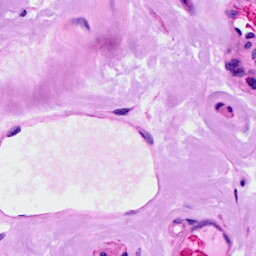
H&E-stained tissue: Ovarian